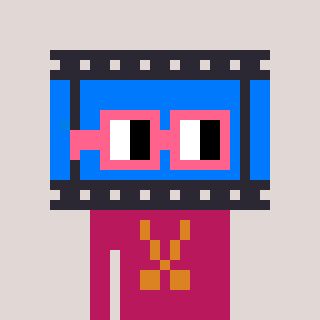
a pixel art character with square pink glasses, a film strip-shaped head and a darkpink-colored body on a warm background